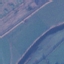
Label: River